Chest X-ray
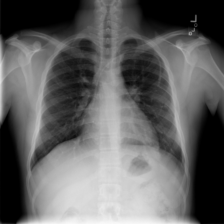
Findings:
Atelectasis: negative
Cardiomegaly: negative
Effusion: negative
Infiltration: negative
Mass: negative
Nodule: negative
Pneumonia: negative
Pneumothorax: negative
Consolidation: negative
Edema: negative
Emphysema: negative
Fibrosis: negative
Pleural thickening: negative
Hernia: negative